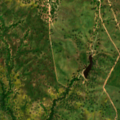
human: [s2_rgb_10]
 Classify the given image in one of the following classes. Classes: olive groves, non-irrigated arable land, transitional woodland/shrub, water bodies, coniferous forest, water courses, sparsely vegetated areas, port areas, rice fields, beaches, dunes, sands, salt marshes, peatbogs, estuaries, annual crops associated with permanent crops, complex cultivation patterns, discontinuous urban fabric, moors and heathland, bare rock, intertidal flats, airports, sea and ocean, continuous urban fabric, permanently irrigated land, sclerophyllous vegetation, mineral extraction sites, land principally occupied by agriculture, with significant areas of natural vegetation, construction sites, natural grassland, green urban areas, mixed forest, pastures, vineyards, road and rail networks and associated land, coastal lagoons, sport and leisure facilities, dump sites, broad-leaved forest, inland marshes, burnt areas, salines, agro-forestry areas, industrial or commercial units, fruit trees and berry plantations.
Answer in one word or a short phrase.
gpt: non-irrigated arable land, agro-forestry areas